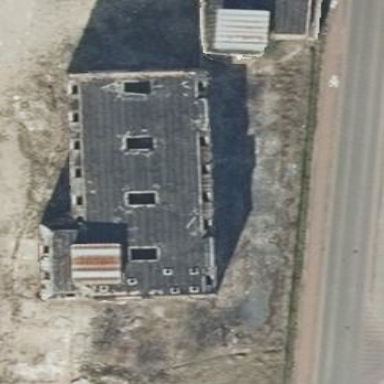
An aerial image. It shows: Ruins of building.